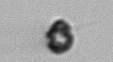
Label: Dinophyceae